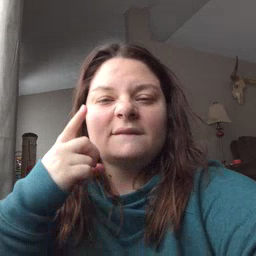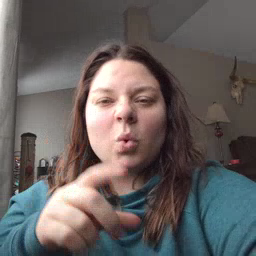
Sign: for